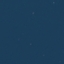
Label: SeaLake